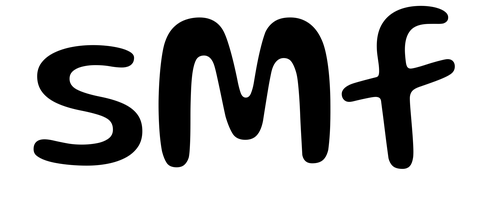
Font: Gluten_Regular